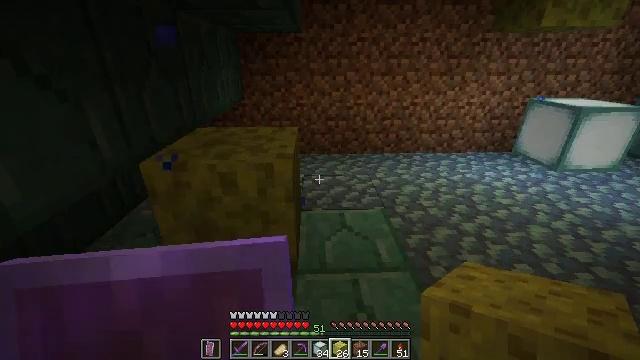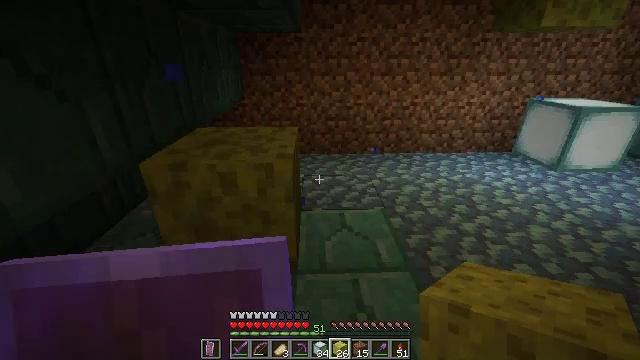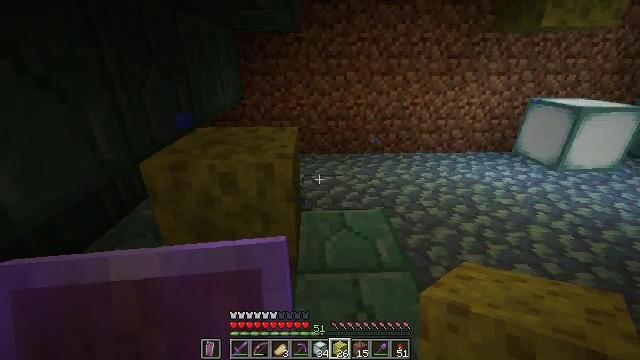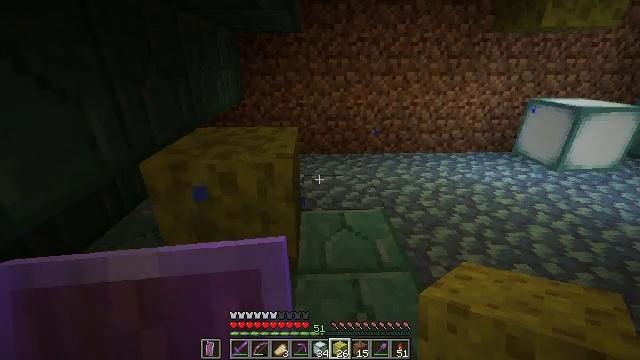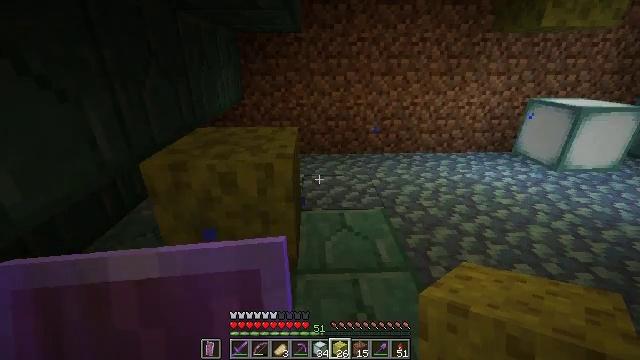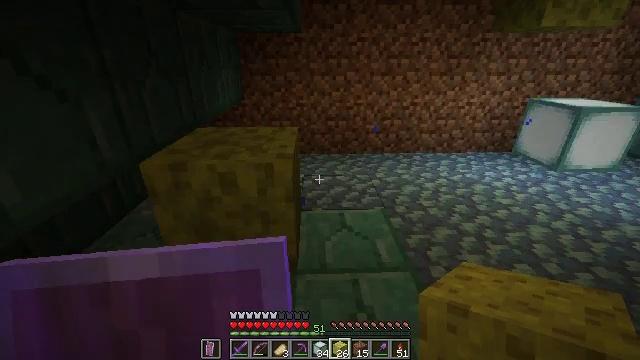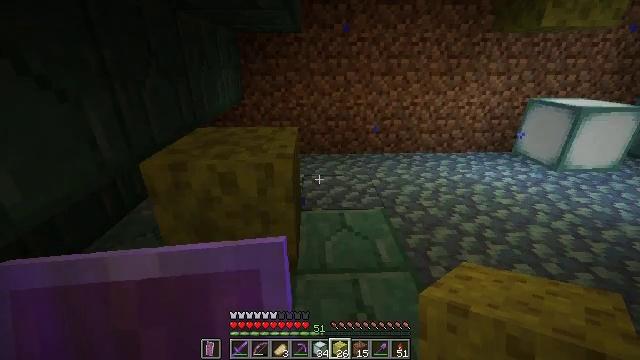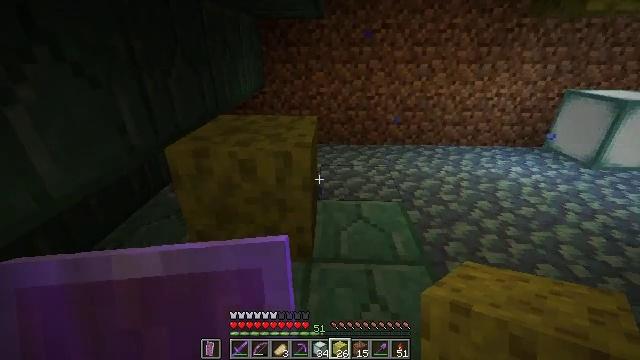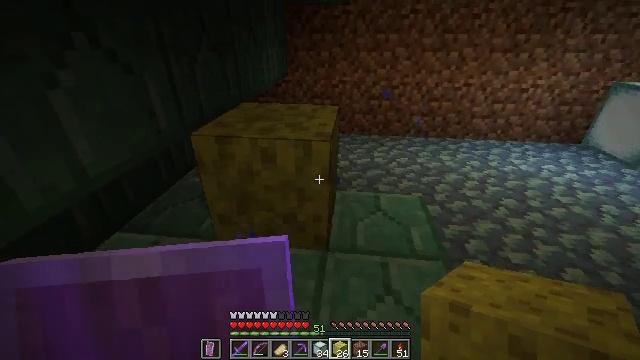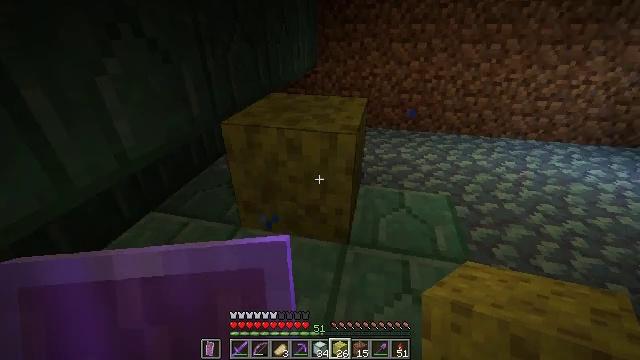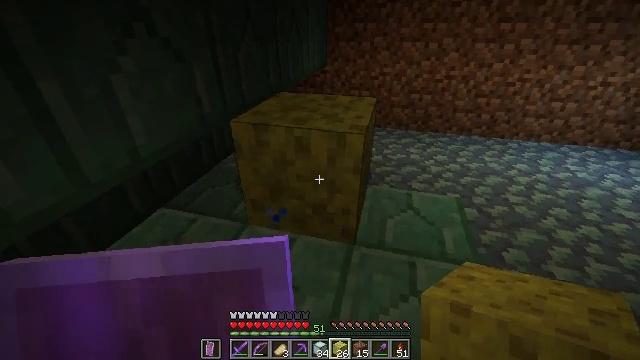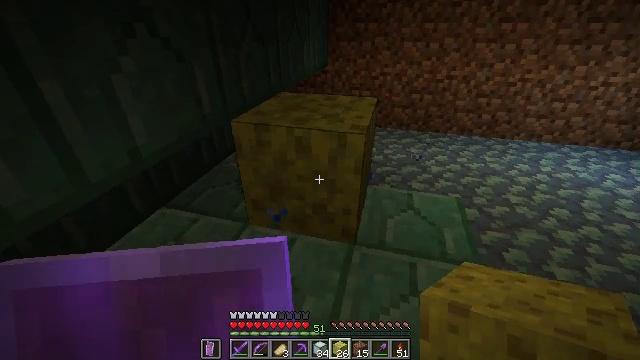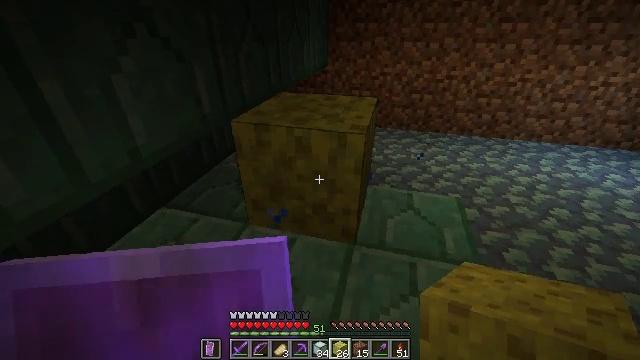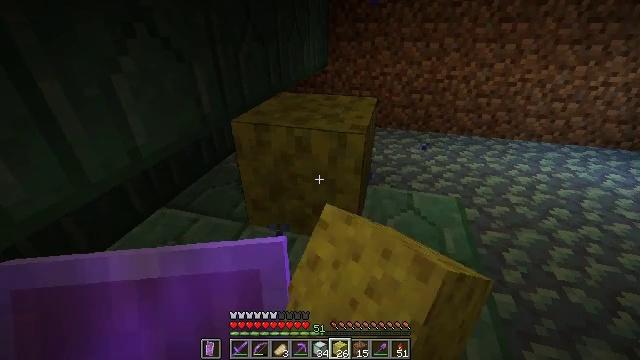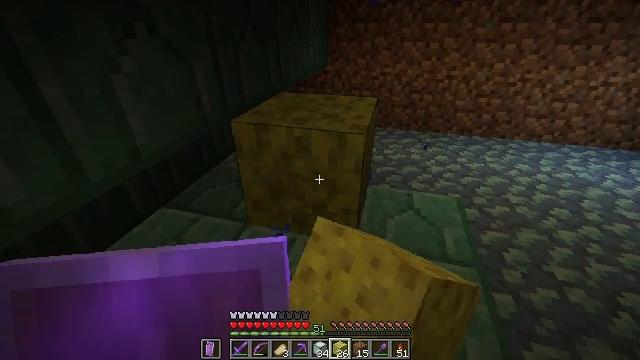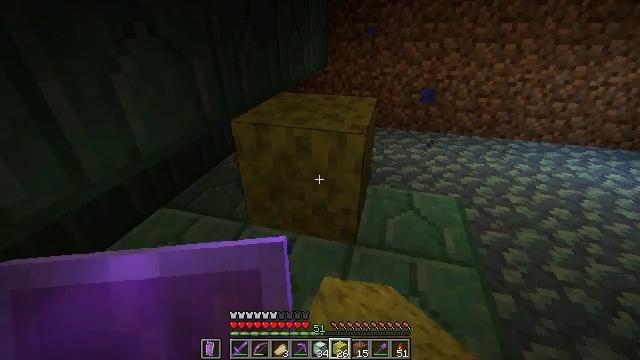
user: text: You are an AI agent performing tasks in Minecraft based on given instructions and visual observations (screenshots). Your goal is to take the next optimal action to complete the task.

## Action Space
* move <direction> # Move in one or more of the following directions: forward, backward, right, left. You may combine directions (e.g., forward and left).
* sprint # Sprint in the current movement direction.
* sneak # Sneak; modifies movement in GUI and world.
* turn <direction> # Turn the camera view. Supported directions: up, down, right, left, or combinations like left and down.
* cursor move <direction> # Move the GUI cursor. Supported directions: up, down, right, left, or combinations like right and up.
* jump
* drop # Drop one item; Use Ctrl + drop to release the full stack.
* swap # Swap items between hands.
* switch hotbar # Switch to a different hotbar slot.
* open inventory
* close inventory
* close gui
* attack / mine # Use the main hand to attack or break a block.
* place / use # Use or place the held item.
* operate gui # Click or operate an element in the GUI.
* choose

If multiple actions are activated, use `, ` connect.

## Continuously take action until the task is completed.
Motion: motion action
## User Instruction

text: Collect the wet sponge after mining.
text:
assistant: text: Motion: no_op
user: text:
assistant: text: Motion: no_op
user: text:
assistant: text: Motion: no_op
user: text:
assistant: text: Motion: no_op
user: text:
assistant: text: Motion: no_op
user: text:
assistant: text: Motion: no_op
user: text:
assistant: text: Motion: turn left and down
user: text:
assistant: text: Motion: turn left and down
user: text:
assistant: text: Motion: turn left and down
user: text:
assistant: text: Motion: turn left
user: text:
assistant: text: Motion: no_op
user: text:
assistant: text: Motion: attack / mine
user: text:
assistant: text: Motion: attack / mine
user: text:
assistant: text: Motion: attack / mine
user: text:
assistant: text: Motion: attack / mine
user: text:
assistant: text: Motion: attack / mine
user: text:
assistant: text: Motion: attack / mine
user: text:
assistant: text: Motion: attack / mine
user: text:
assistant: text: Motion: attack / mine
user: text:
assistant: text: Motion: move forward, attack / mine
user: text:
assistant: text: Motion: move forward, attack / mine
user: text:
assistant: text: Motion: attack / mine
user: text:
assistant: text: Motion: attack / mine
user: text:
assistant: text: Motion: attack / mine
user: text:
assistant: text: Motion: attack / mine
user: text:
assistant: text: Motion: attack / mine
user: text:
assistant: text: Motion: attack / mine
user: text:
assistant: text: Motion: attack / mine
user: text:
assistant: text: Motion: attack / mine
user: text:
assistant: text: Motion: attack / mine